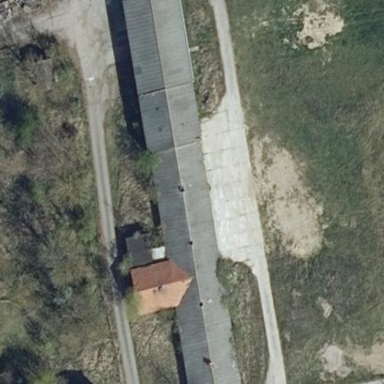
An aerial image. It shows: Farm auxiliary building.